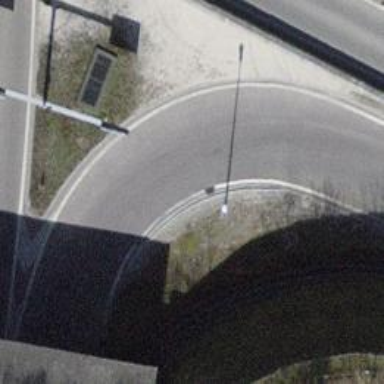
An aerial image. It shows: Asphalt road with secondary link designation.